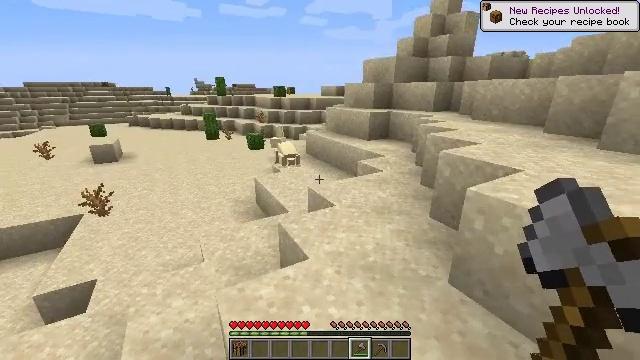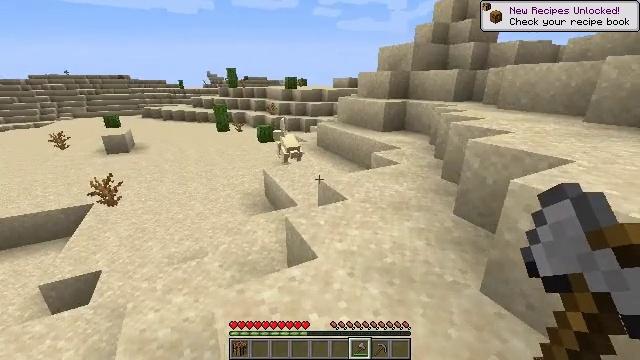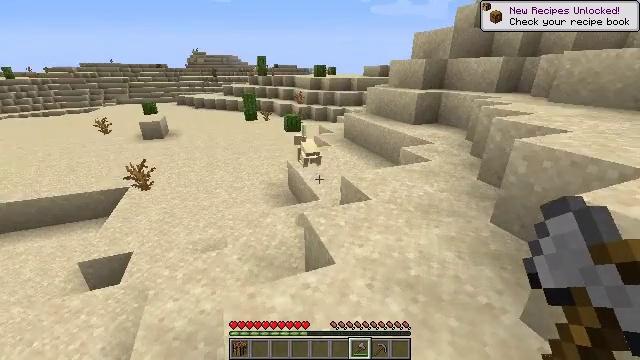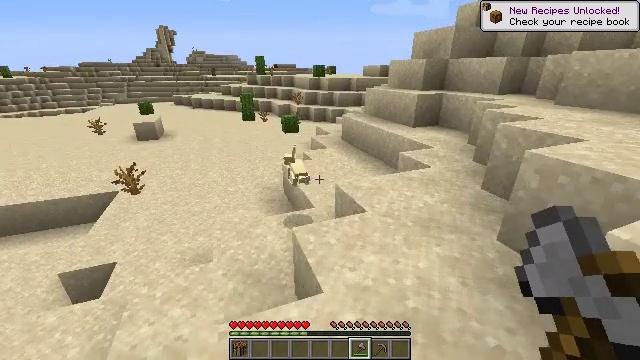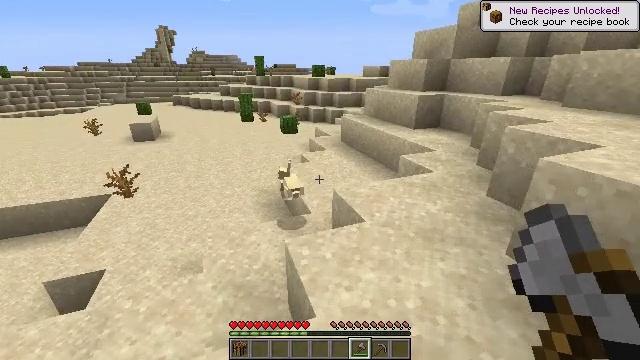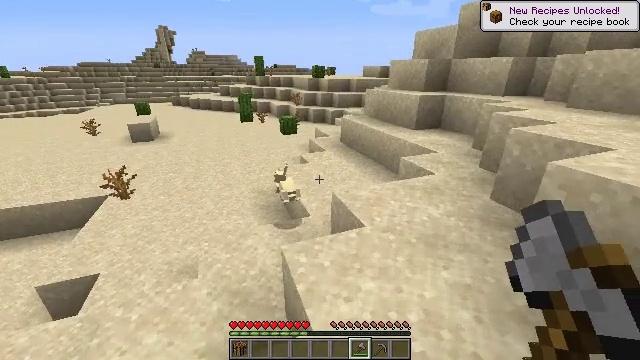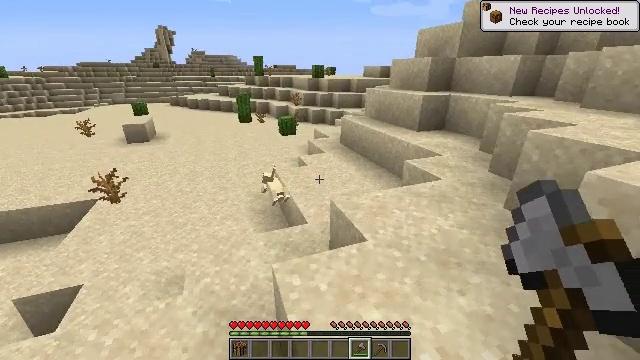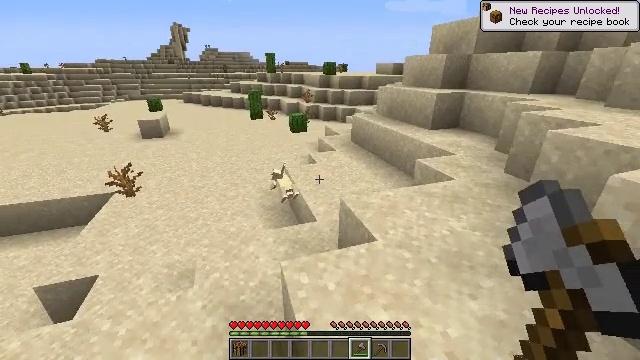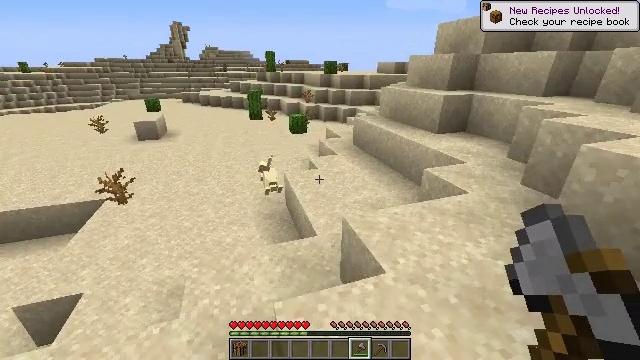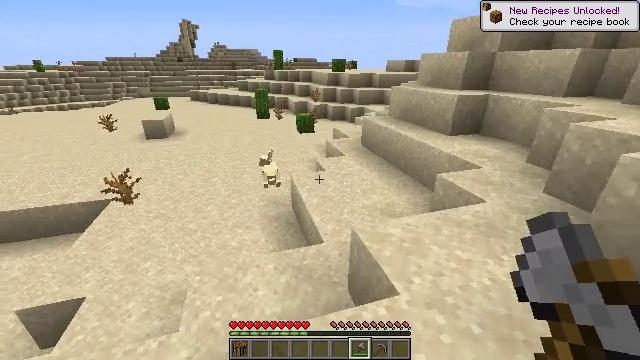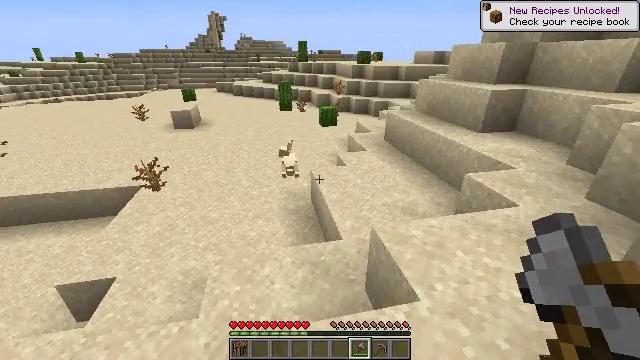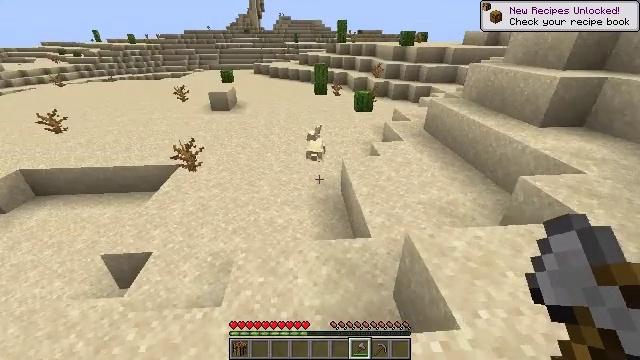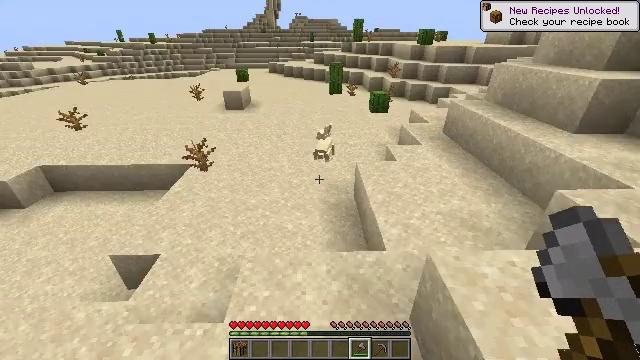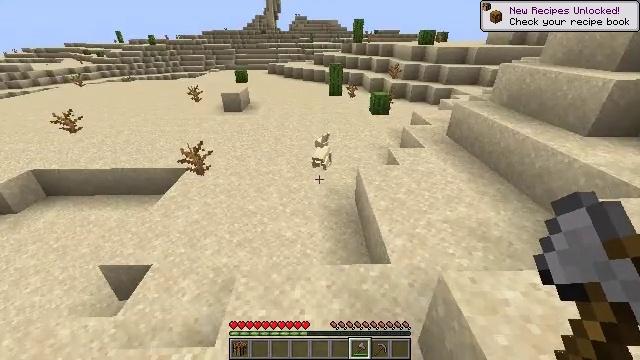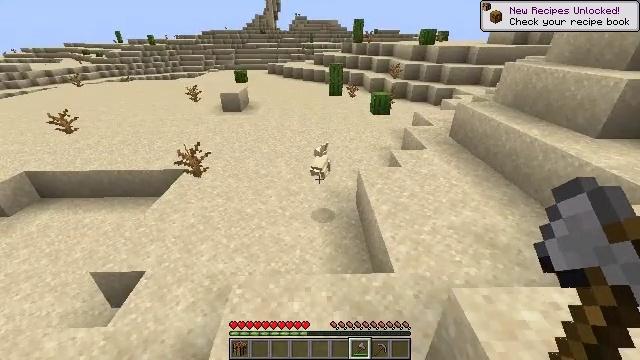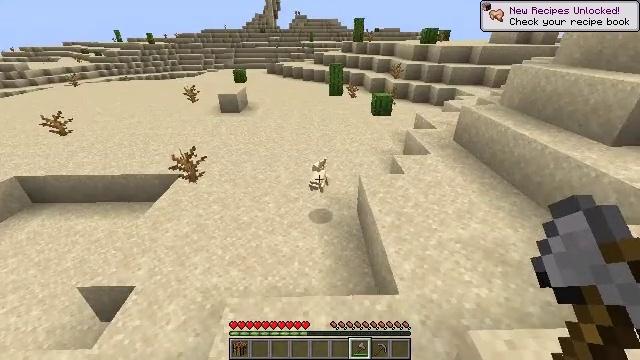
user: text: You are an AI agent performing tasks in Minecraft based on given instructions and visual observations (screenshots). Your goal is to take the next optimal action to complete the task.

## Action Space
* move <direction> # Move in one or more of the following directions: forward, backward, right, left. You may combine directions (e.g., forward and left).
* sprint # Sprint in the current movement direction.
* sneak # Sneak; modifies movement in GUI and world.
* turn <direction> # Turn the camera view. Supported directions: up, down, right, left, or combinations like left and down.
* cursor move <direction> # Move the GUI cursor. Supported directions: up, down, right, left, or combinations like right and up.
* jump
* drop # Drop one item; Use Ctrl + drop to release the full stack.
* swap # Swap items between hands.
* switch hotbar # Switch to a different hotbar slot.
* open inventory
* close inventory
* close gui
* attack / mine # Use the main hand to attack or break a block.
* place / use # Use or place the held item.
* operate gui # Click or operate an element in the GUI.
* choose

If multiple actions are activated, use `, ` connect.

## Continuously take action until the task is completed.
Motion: motion action
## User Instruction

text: Kill mobs.
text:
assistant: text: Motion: move forward and move right, turn left and down
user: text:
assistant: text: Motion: move forward and move right, turn left and down
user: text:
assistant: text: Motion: move forward
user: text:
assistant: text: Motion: move forward
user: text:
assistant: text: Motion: move forward
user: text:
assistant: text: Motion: move forward
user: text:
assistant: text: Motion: move forward, turn left
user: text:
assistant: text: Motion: move forward
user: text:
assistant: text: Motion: move forward, turn left
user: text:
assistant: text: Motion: move forward, turn left and down
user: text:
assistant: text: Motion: move forward, turn left and down
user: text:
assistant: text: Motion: move forward, turn left
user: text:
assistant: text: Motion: move forward
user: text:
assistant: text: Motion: move forward
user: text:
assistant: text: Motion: move forward
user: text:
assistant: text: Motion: move forward
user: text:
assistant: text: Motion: move forward
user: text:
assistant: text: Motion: move forward, turn left
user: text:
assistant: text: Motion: move forward, turn left
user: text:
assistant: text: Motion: move forward
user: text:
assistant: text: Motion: move forward
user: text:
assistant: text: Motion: move forward
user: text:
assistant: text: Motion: move forward
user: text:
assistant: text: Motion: move forward
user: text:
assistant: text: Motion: move forward
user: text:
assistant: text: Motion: move forward, turn right
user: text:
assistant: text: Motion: move forward, turn right
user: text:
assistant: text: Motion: move forward, turn right
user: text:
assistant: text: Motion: move forward, turn right
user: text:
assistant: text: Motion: move forward